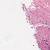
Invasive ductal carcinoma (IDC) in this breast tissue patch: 0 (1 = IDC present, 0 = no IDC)